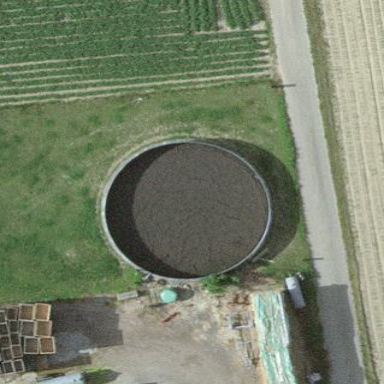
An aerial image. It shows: Storage tank building.